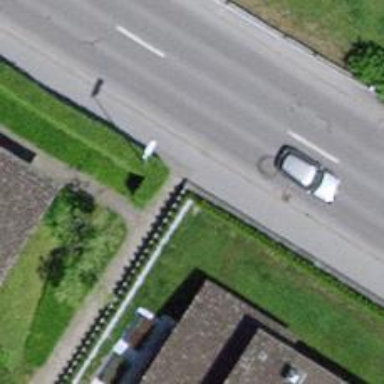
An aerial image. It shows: Hedge barrier.